This grayscale texture is a bearing vibration snapshot reshaped row-by-row into a square image. Classify the bearing condition as one of: normal, inner_race, outer_race, ball.
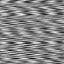
Answer: outer_race